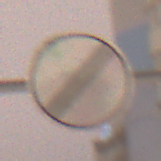
Verkehrszeichen: EndeSaemtlicherBegrenzungen
Umgebung: Outdoor, Urban
Tageszeit: Night
Wetter: Overcast
Licht: Artificial
Jahreszeit: Winter
Kontrast: MediumContrast